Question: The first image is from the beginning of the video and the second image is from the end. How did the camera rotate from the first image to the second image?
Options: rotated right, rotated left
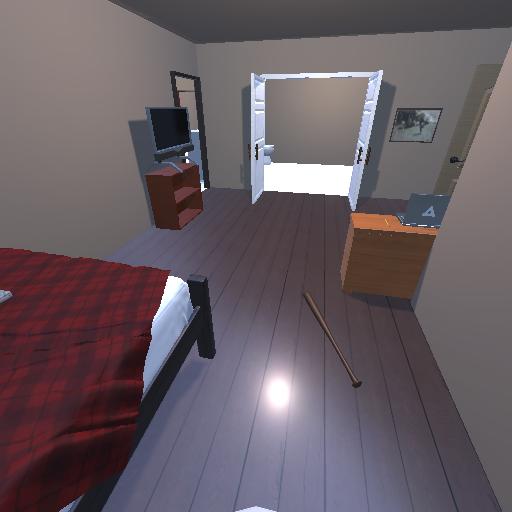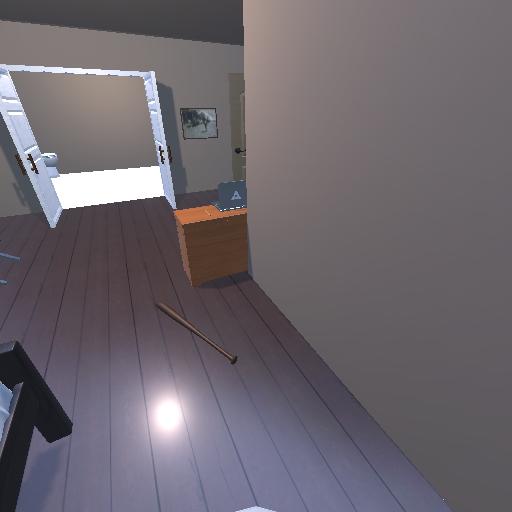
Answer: rotated right